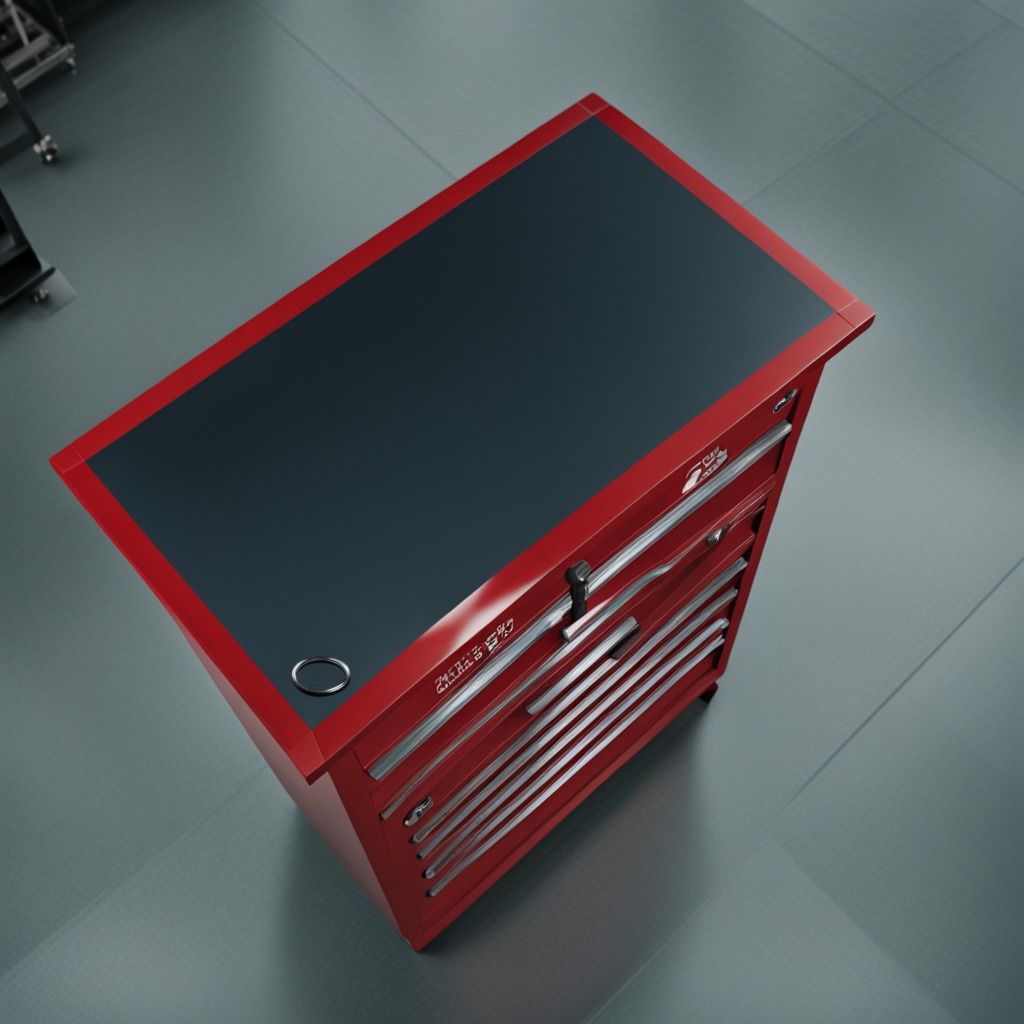
A rubber O-ring lies on the toolbox surface.